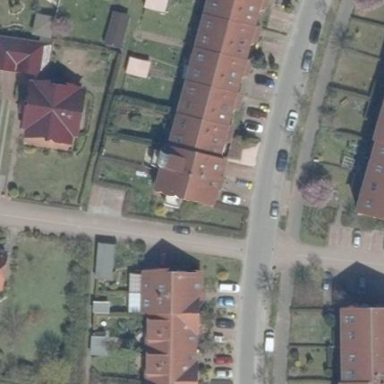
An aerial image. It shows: Terrace building with gabled roof.